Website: apple
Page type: address-validator
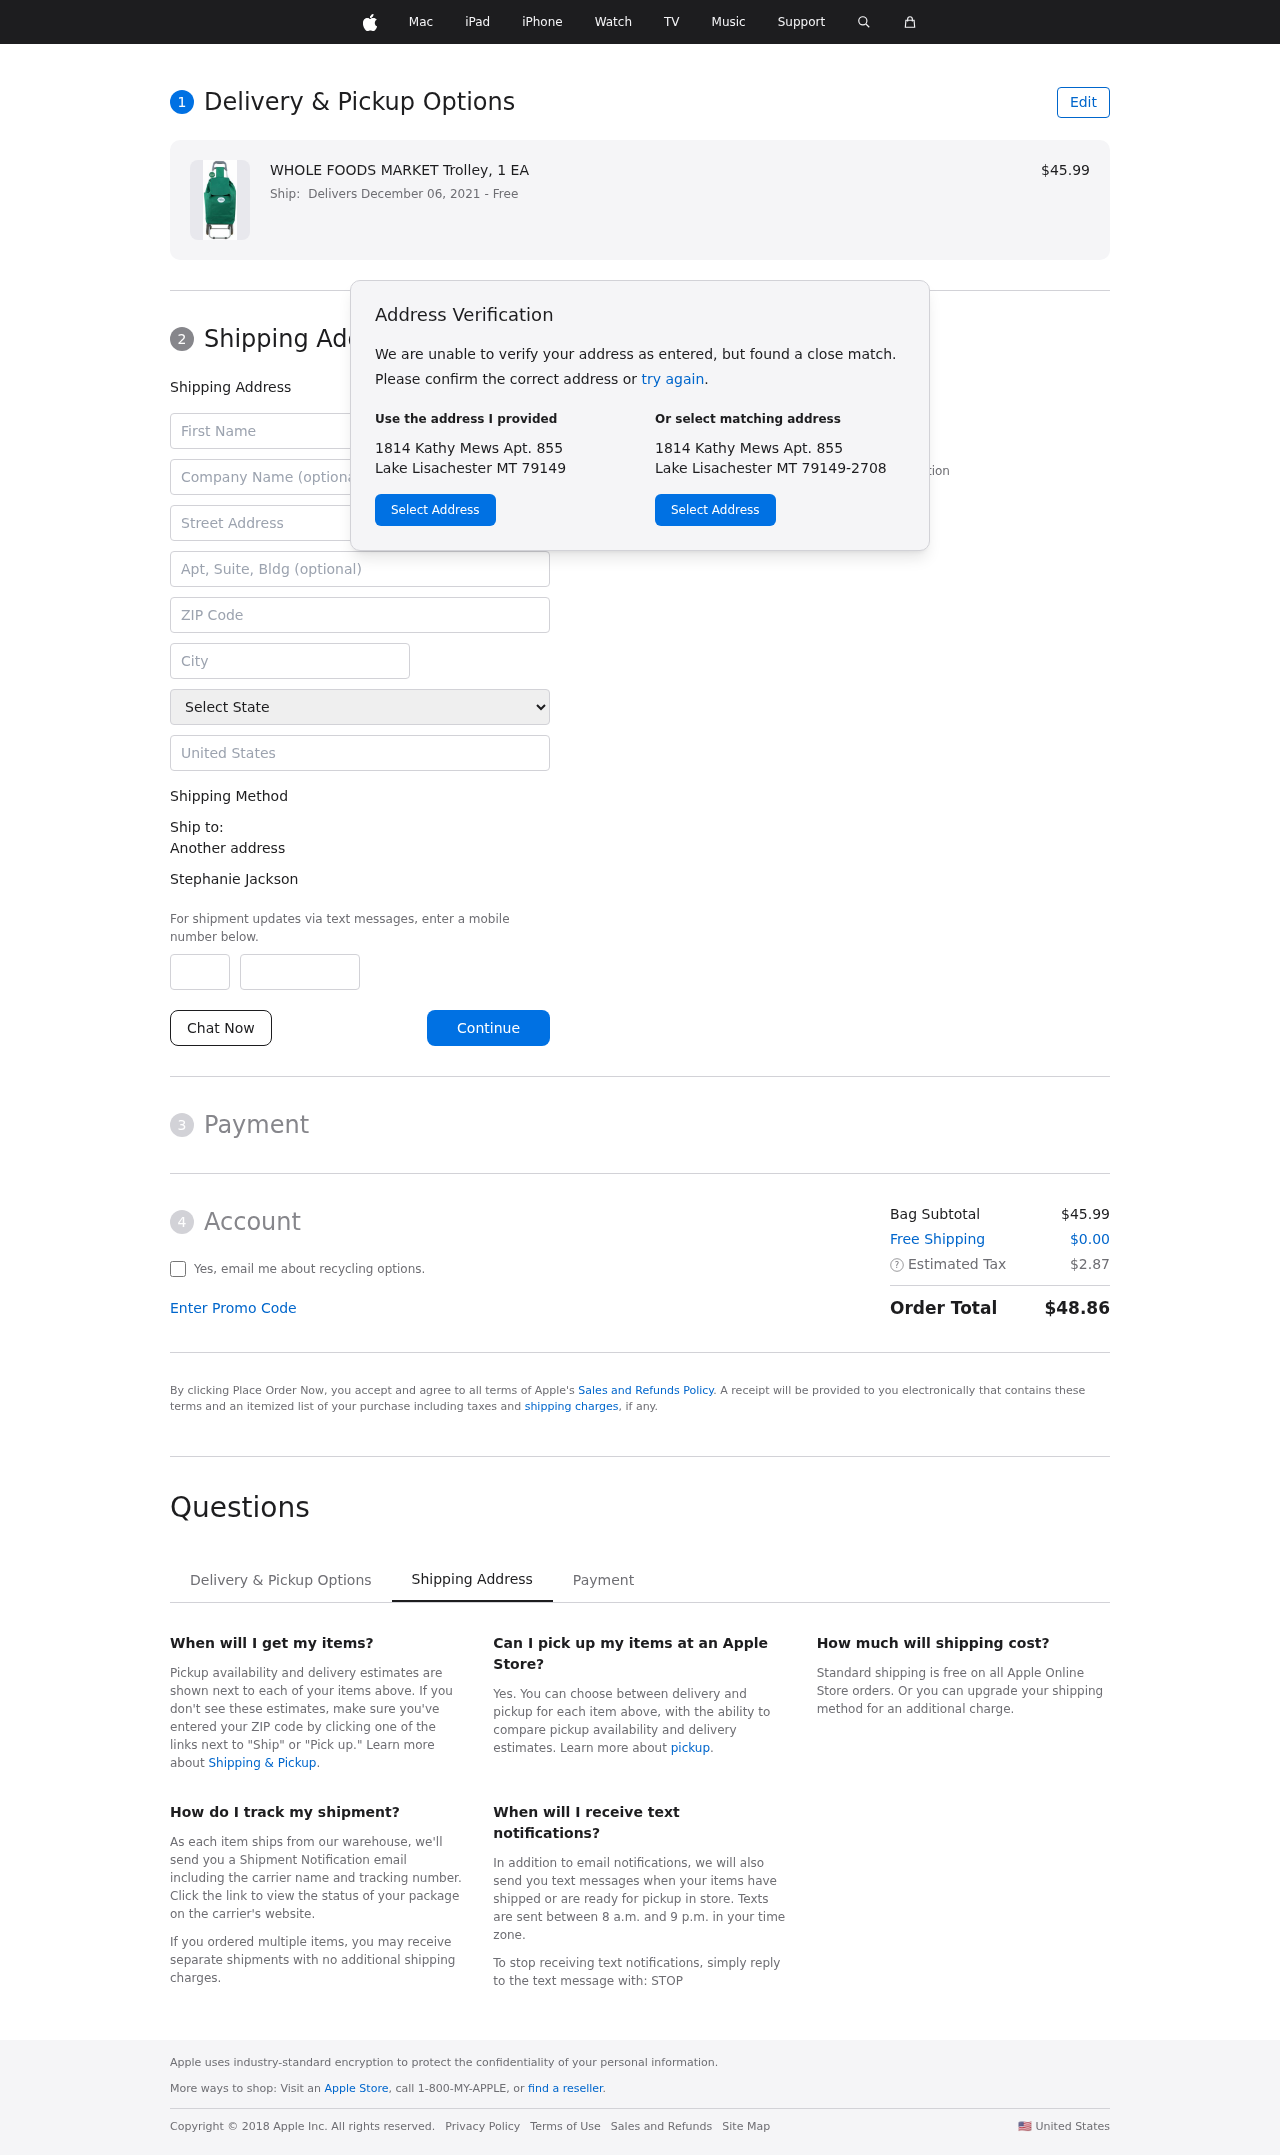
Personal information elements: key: PII_CITY
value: Lake Lisachester
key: PII_COUNTRY
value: United States
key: PII_FIRSTNAME
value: Stephanie
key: PII_FULLNAME
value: Stephanie Jackson
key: PII_LASTNAME
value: Jackson
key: PII_PHONE_AREA
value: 968
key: PII_PHONE_SUFFIX
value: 7238
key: PII_POSTCODE
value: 79149
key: PII_STATE
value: Montana
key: PII_STREET
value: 1814 Kathy Mews Apt. 855
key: PII_CITY_STATE_ZIP
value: Lake Lisachester MT 79149
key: PII_STATE_ABBR
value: MT
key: PII_POSTCODE_FULL
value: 79149
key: PII_POSTCODE_NUMERIC
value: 79149
Product elements: key: PRODUCT1_NAME
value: WHOLE FOODS MARKET Trolley, 1 EA
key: PRODUCT1_PRICE
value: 45.99
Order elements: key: ORDER_DELIVERY_DATE
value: Delivers December 06, 2021
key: ORDER_SUBTOTAL
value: $45.99
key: ORDER_SHIPPING_COST
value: $0.00
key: ORDER_TAX
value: $2.87
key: ORDER_TOTAL
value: $48.86